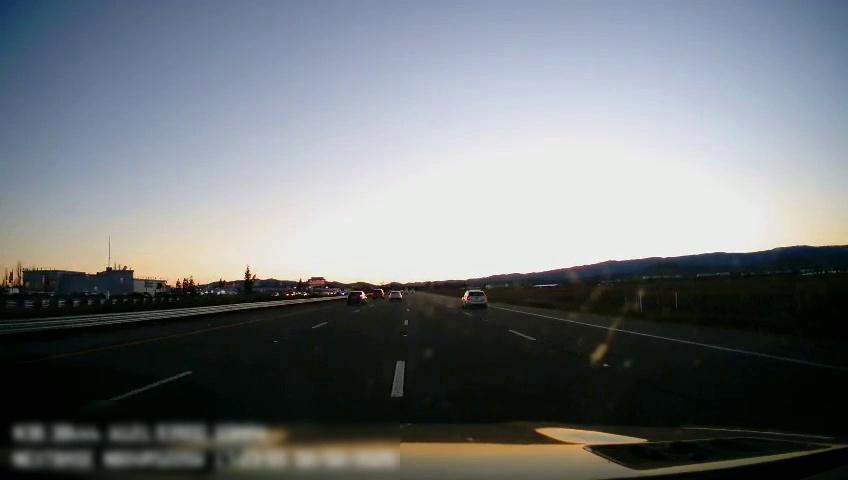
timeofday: Dusk/Dawn/Twilight
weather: Cloudy
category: Drivable Space
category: Vehicles | Car
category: Vehicles | Car
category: Vehicles | SUV
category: Vehicles | SUV
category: Lanes | Alternate Lane
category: Lanes | Current Lane
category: Lanes | Current Lane
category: Lanes | Alternate Lane
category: Lanes | Alternate Lane